Question: I want to match the highlighted section.

The main challenge is with the newline characters I guess.
I know that I could just do some "git tricks" to keep all the "head" versions, but I want to know how to do this with regex (challenge with newline characters)
'''
<<<<<<< HEAD
this.foo(bar);
=======
baz.qux.Quux = corge;
grault.garlply(waldo);
Fred = new plugh();
>>>>>>> origin/georgiana-9
'''
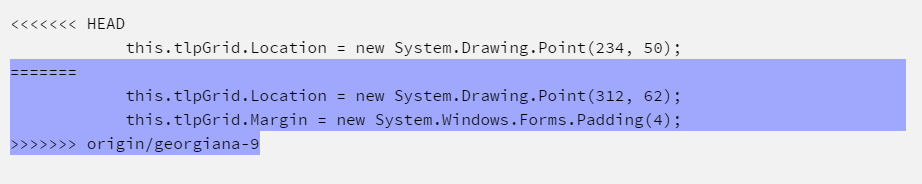
Answer: I might use something like this:
'===.(.*
)+?>>>.*' , assuming that your example is spot on as a requirement. If you're new to regex, <URL> is a good resource for regex testing.